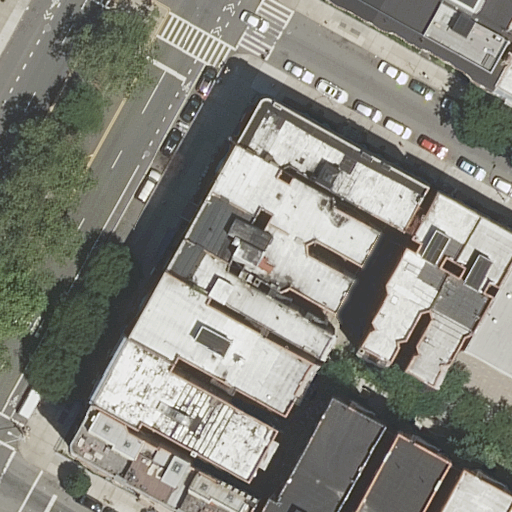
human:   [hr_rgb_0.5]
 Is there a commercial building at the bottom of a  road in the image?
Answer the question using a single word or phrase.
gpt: no

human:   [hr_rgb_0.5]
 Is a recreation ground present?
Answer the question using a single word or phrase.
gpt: no

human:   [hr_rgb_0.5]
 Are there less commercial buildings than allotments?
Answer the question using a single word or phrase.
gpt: no

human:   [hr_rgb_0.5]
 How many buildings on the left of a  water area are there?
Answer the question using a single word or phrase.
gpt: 0

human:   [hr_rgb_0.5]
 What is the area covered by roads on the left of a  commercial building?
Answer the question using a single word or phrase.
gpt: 0m2

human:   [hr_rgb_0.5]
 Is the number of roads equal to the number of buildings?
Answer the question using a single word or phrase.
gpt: no

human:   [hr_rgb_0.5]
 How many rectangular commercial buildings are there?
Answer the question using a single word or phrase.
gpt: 0

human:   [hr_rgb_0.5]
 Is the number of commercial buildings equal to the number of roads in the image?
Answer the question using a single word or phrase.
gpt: no

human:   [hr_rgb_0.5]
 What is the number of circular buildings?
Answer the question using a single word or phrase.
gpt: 0

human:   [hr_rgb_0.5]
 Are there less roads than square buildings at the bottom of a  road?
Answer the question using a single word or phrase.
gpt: no

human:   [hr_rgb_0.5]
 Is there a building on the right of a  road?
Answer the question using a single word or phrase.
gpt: yes

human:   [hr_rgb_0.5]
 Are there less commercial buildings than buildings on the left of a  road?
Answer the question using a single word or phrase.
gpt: yes

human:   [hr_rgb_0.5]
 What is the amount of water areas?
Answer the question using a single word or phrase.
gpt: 0

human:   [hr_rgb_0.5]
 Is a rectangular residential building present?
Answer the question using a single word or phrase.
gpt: yes

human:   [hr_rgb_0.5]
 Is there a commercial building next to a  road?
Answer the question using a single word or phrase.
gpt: no

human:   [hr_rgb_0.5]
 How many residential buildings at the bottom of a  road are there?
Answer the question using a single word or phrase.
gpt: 12

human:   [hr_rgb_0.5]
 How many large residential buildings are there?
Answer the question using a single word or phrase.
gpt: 1

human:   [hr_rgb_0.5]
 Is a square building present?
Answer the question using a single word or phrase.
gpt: no

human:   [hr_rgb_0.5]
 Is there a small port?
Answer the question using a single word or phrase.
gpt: no

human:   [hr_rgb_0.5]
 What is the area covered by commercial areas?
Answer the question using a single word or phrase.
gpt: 0m2

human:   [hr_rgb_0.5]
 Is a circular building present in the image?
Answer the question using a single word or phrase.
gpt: no

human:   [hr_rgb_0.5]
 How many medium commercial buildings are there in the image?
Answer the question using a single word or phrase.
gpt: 0

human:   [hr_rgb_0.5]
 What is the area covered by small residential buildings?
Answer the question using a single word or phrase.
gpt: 57m2

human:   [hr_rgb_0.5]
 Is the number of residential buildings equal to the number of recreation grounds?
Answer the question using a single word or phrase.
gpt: no

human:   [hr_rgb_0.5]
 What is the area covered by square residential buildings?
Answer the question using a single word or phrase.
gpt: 0m2

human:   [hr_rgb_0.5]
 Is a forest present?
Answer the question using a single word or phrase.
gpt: no

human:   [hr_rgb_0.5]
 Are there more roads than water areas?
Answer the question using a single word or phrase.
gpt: yes

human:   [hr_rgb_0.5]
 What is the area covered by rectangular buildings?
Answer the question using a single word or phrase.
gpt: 424m2

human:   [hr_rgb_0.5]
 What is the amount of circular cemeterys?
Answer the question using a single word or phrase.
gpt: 0

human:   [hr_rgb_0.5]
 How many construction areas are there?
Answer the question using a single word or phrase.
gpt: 0

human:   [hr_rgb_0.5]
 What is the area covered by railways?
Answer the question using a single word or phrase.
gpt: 0m2

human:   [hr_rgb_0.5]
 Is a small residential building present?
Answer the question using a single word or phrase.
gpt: yes

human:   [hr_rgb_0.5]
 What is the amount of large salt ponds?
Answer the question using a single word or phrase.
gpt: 0

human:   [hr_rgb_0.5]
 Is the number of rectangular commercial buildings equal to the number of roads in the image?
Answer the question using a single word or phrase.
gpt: no

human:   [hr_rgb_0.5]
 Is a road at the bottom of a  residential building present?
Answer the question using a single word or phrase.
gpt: yes

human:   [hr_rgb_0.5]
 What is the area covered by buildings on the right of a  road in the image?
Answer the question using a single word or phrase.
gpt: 4068m2